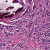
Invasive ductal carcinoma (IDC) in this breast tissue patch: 1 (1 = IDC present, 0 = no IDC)